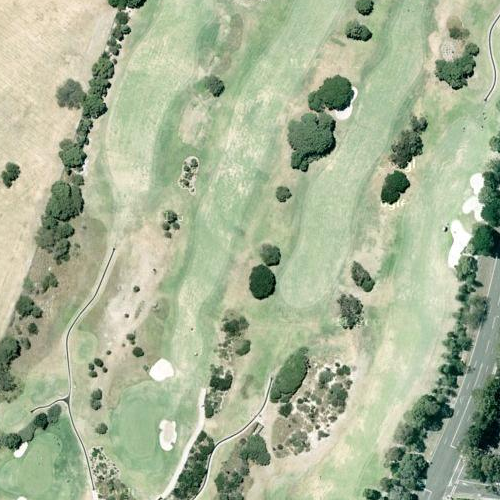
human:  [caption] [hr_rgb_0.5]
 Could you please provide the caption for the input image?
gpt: A parking lot with many cars parked neatly while a meadow beside .

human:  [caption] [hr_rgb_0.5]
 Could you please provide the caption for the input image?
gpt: There is a parking lot in the middle of the meadow .

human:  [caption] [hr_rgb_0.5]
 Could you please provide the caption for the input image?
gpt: A meadow with a parking lot in the middle while some cars parked neatly .

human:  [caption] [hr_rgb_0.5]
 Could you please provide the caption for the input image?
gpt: Some cars parked neatly in the parking lot while a meadow beside .

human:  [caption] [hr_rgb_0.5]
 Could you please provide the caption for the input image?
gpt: A meadow with a parking lot in the middle while some cars parked in it .